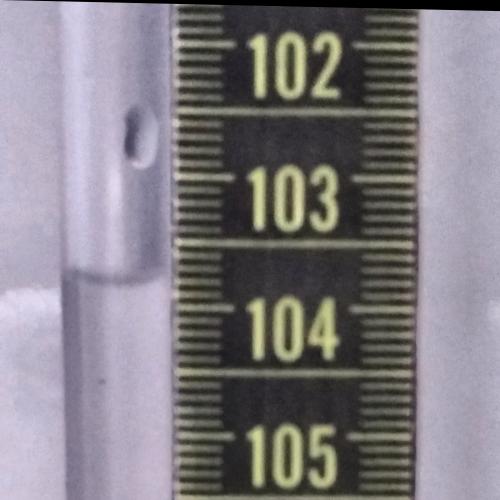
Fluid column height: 103.8 cm